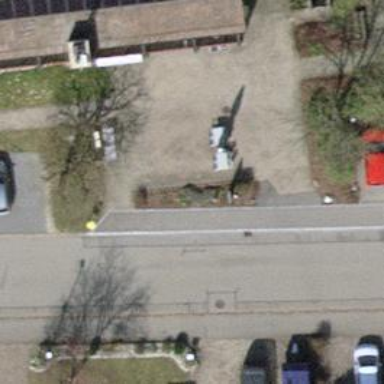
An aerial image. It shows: Post box.